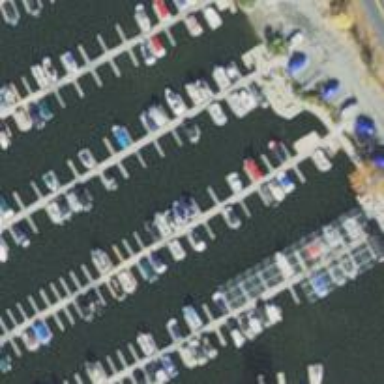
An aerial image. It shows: Man-made pier.